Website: walmart
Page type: account-selection
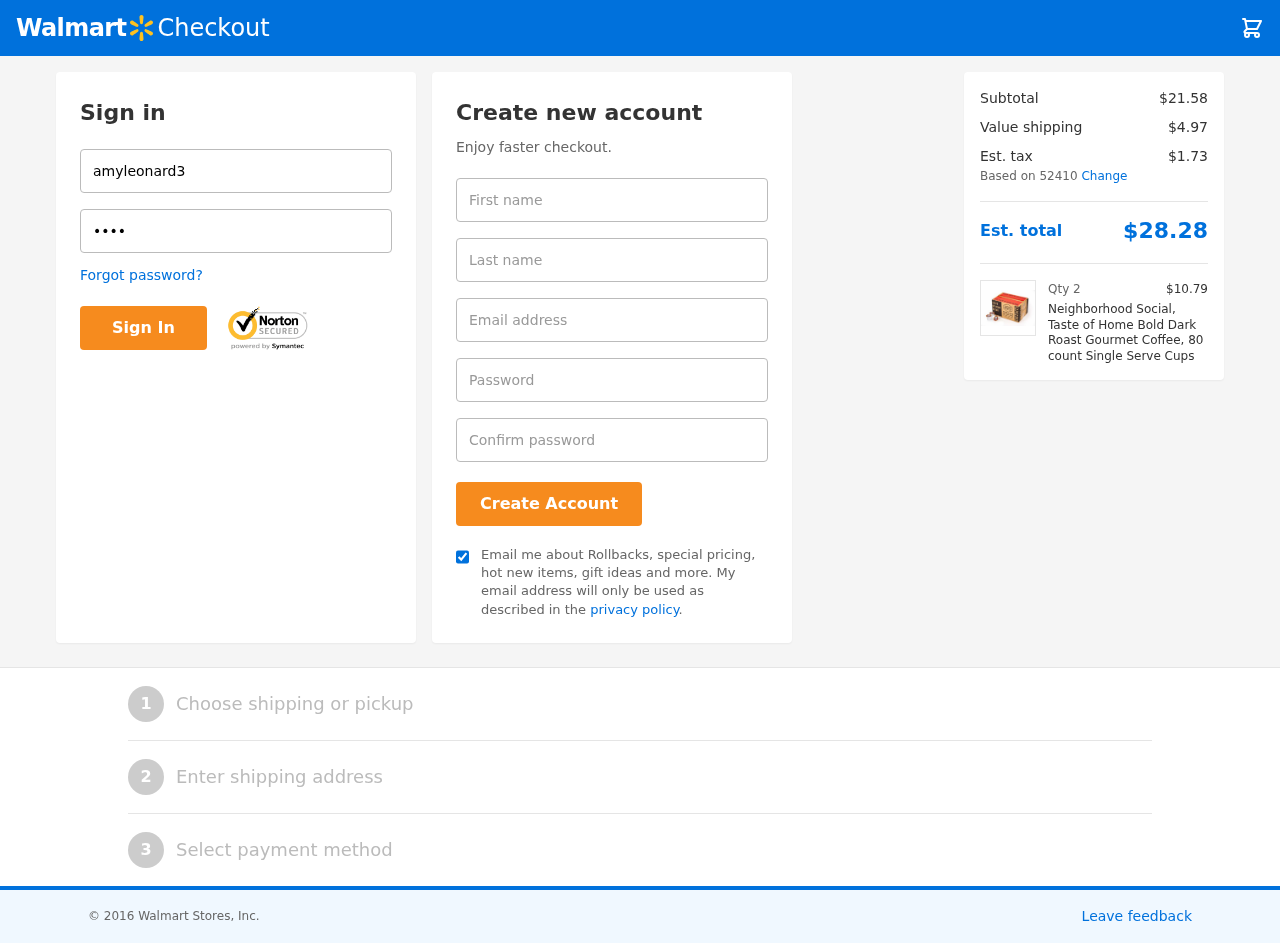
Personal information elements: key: PII_EMAIL
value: amy_leonard@gmail.com
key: PII_FIRSTNAME
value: Amy
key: PII_LASTNAME
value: Leonard
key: PII_LOGIN_USERNAME
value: amyleonard3
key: PII_POSTCODE
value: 52410
Product elements: key: PRODUCT1_NAME
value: Neighborhood Social, Taste of Home Bold Dark Roast Gourmet Coffee, 80 count Single Serve Cups
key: PRODUCT1_PRICE
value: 10.79
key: PRODUCT1_QUANTITY
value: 2
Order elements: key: ORDER_SUBTOTAL
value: $21.58
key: ORDER_SHIPPING_COST
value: $4.97
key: ORDER_TAX
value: $1.73
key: ORDER_TOTAL
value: $28.28